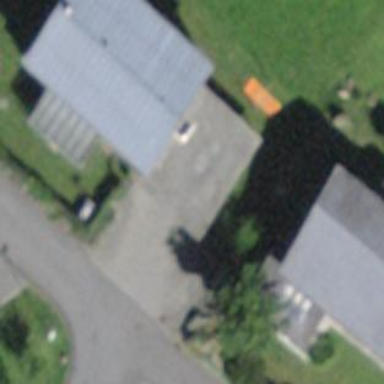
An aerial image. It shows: View of roof of building.